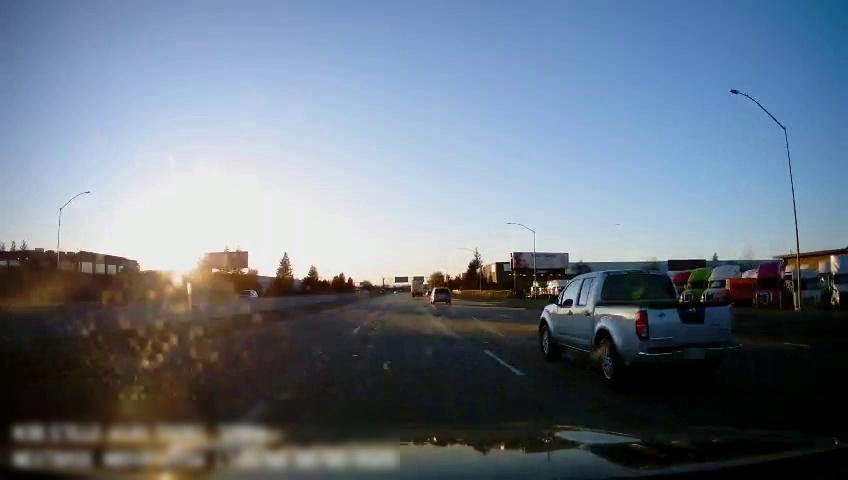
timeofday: Day
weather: Sunny
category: Drivable Space
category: Vehicles | Truck
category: Vehicles | Car
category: Vehicles | Car
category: Vehicles | Truck
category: Lanes | Current Lane
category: Lanes | Alternate Lane
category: Lanes | Alternate Lane
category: Traffic | Signs
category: Traffic | Signs